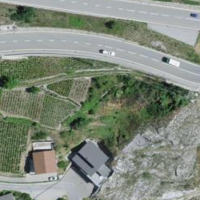
EUNIS habitat code: 48
Species observed at this site:
Lysandra coridon
Hipparchia statilinus